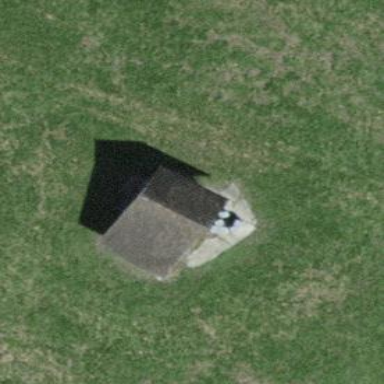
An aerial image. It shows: Shed.